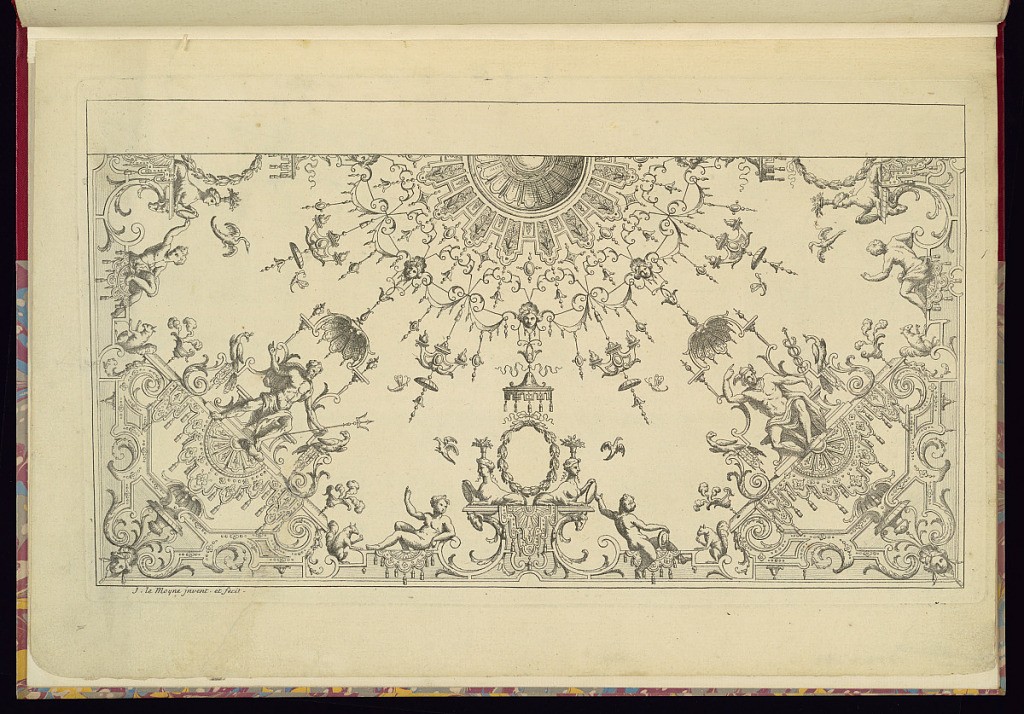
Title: Ceiling Design
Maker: Jean Lemoyne, French, 1638 – 1715
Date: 1700–15
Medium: Etching on laid paper
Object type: Print
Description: Plate from a series of seven ceiling designs, showing half of an ornately decorated ceiling with part of ceiling rosace in the center. The decoration features grotesque and arabesque motifs, mythological figures sitting under canopies, sphynxes, squirrels, birds, butterflies, drapery, tassels, masks, incense burners, fleurons, scrolling foliate, c-and s-scrolls and strapwork. The plate is signed.